Field crop: maize
Growth stage: 2
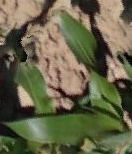
Species: maize